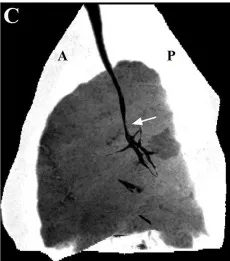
Radiographic evaluation of the PAS, tracheobronchial abnormalities, and neurological lesions through CT and MRI scans. Postoperative three-dimensional reconstruction of CT showing a lower level of bronchial bifurcation at T6 (yellow arrow), and ,a long RMB with bronchial divisions identical to left bronchial type (yellow arrowhead), associated with a stenotic segment in the distal trachea (white arrow).
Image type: radiology (ct)